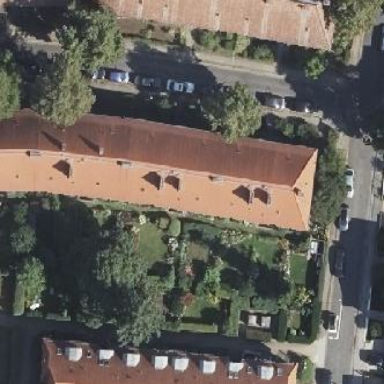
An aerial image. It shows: Hipped roof apartment building.